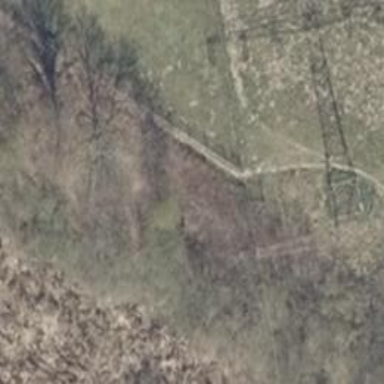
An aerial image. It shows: Path on the ground.